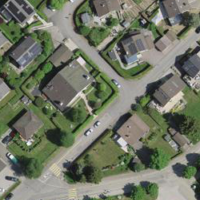
EUNIS habitat code: 54
Species observed at this site:
Trifolium repens